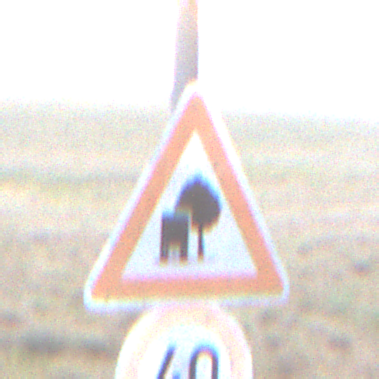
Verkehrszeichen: UnzureichendesLichtraumprofil
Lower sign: Geschwindigkeit40
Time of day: SunriseSunset
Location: Outdoor (Nature)
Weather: Overcast
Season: NotSpecified
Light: Natural